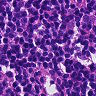
Metastatic tissue present: no